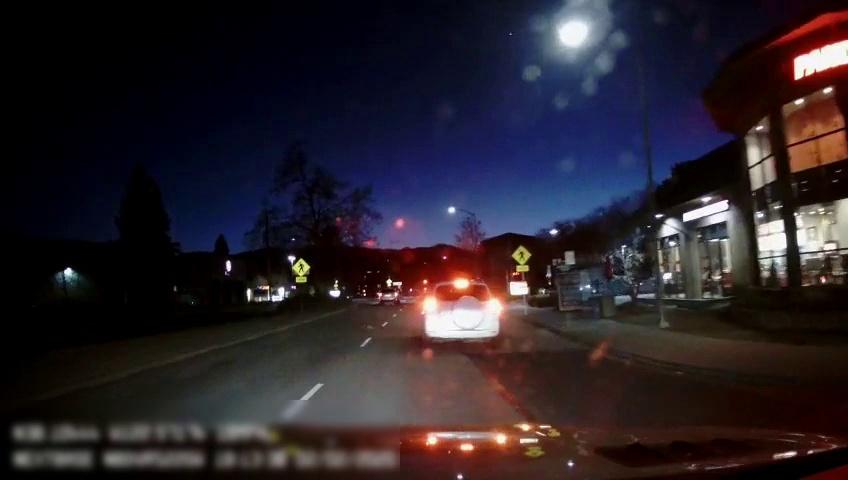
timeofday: Night
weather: Other
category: Drivable Space
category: Drivable Space
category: Vehicles | SUV
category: Vehicles | SUV
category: Lanes | Alternate Lane
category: Traffic | Signs
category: Traffic | Signs
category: Traffic | Signs
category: Traffic | Signs
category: Traffic | Signs